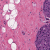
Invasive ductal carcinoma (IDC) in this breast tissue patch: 0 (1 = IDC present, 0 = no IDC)